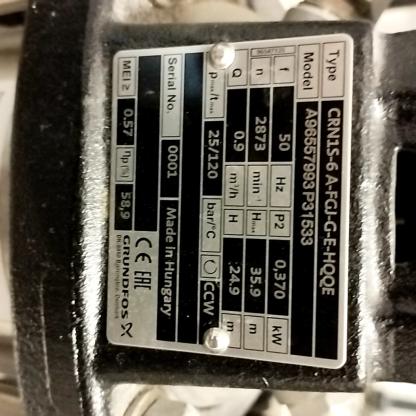
Klasa: tabliczka-znamionowa